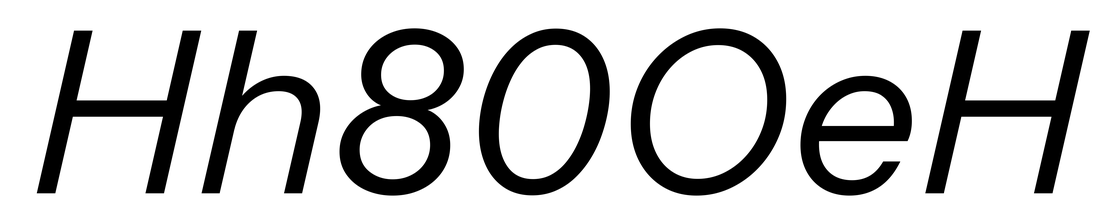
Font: InstrumentSans-Italic_Italic